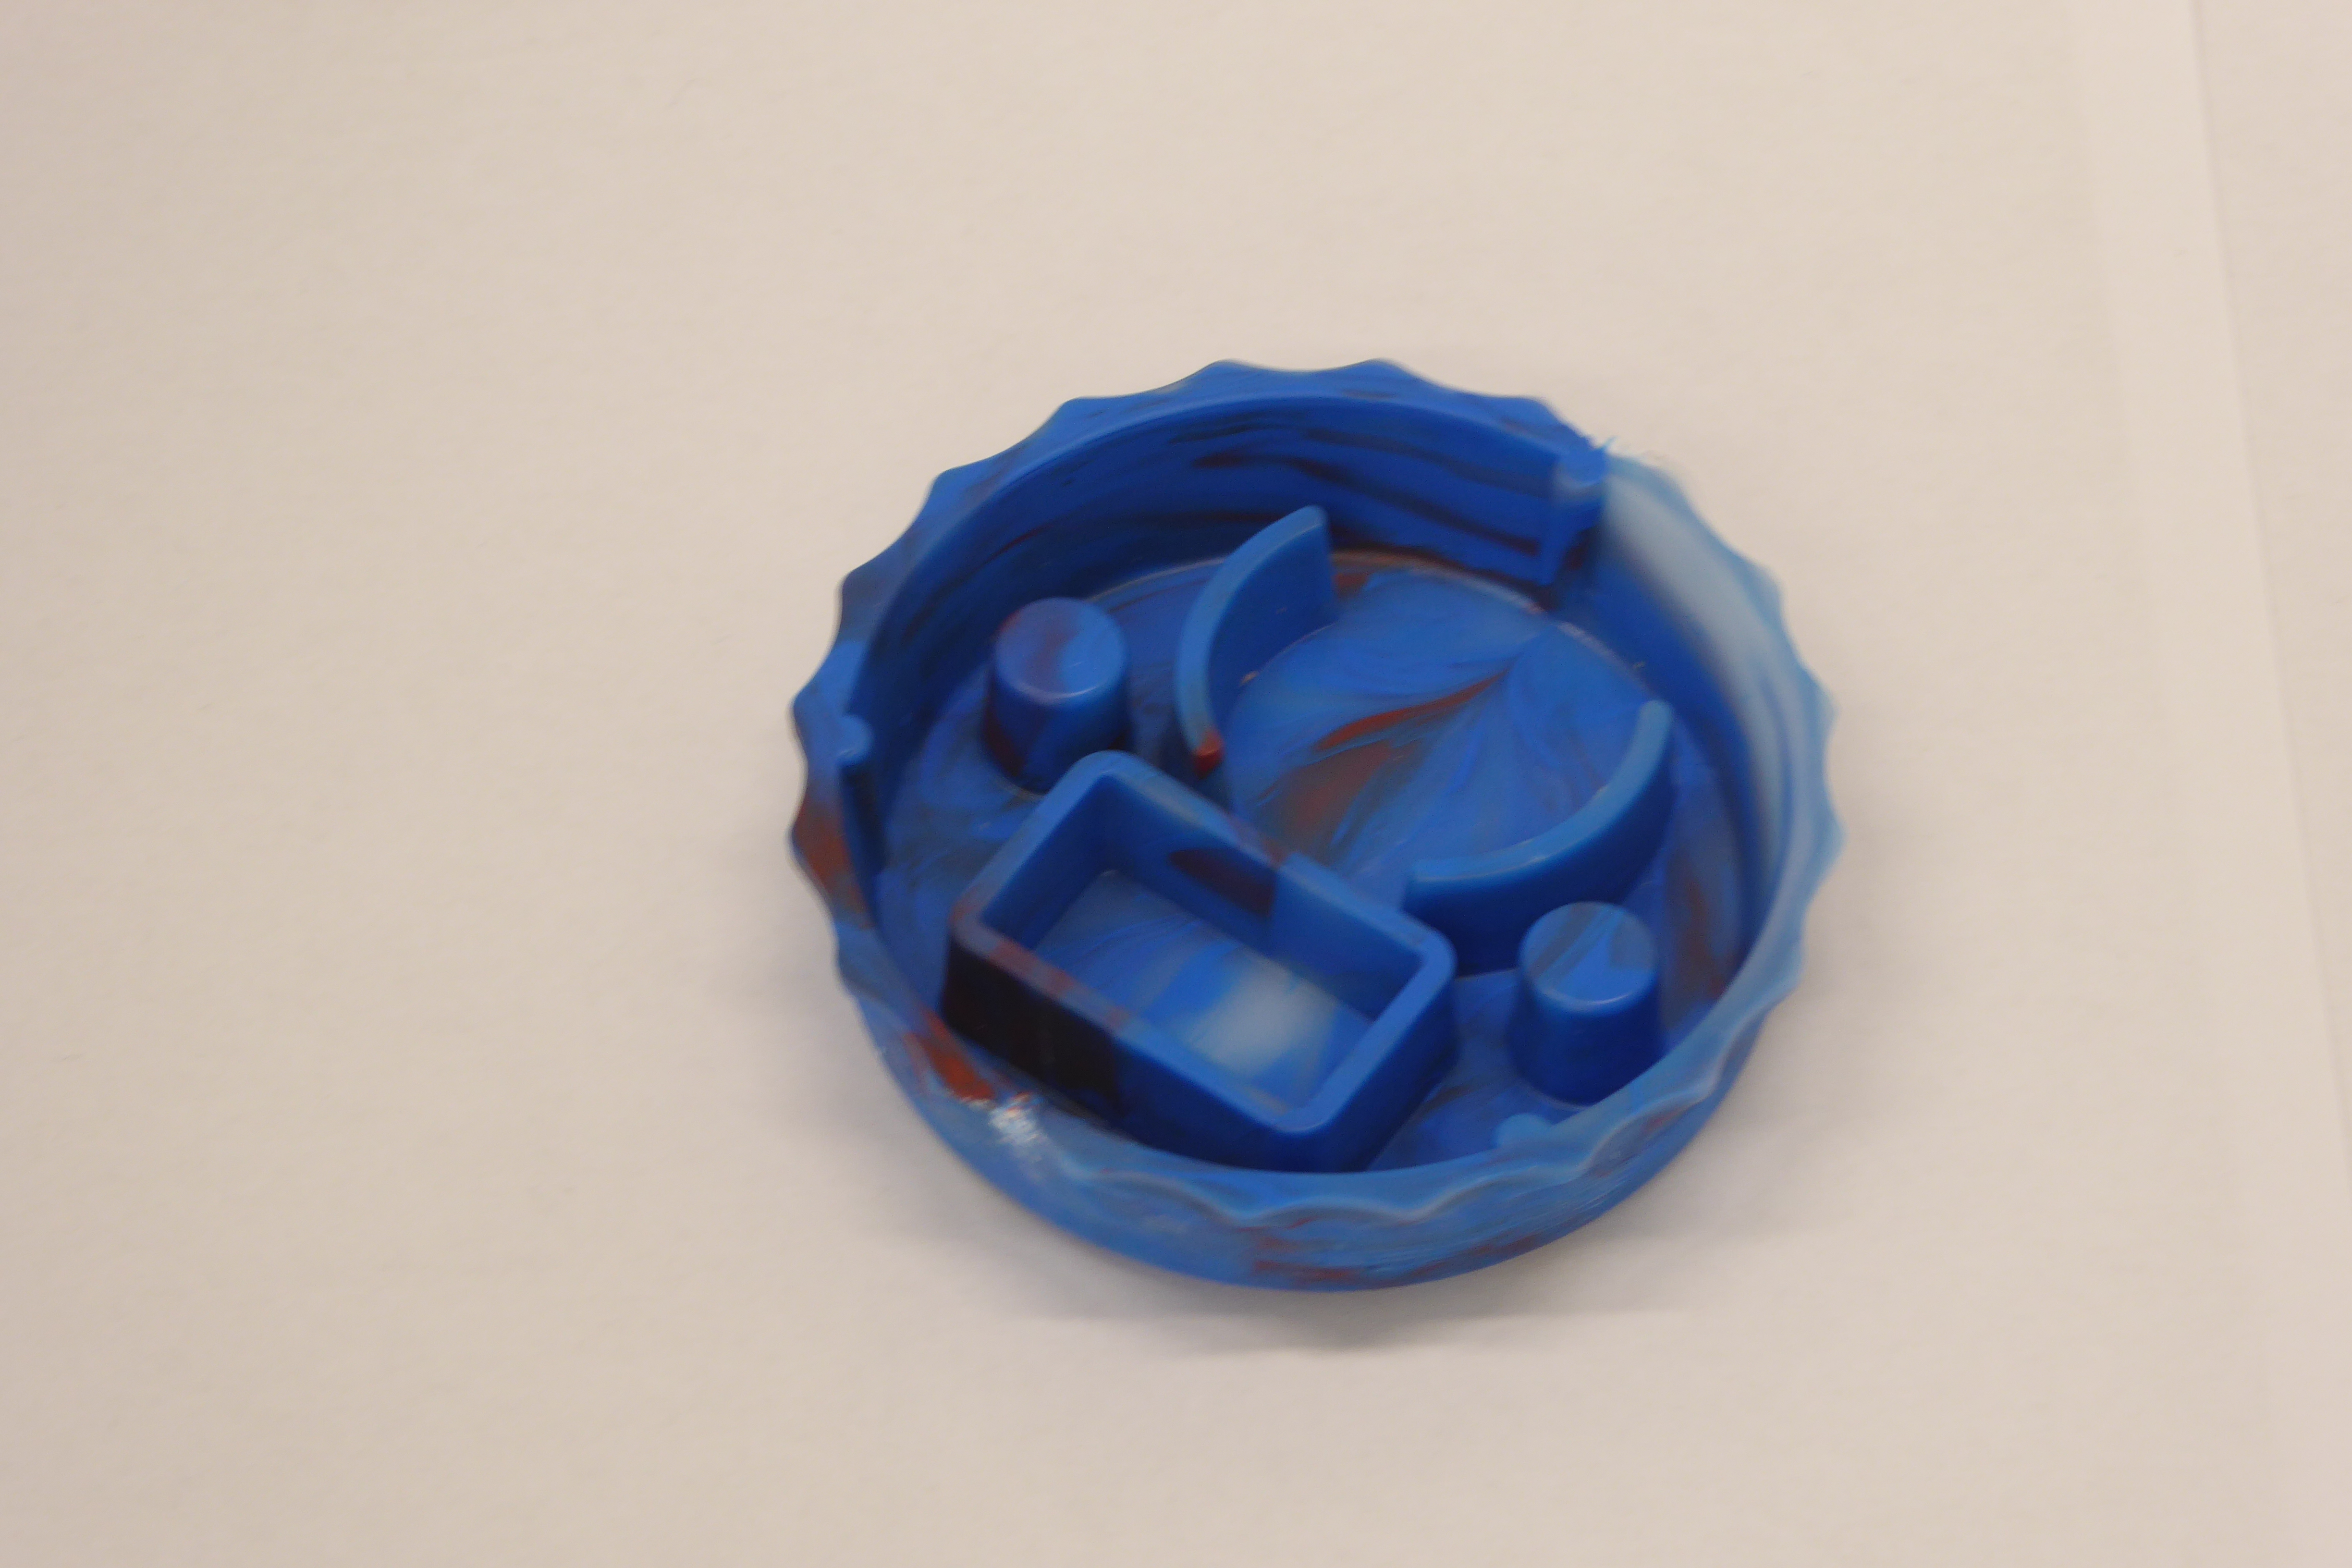
Label: Bottle Opener - Inlay